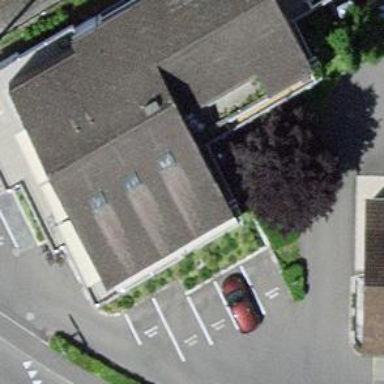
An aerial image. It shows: Bank.